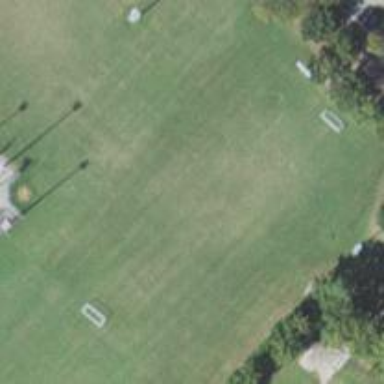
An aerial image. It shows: Baseball pitch for leisure and sports activities.